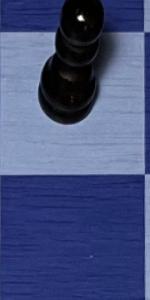
Label: Empty